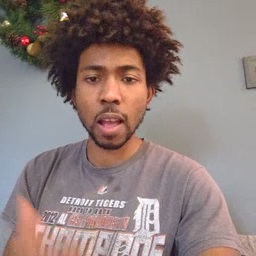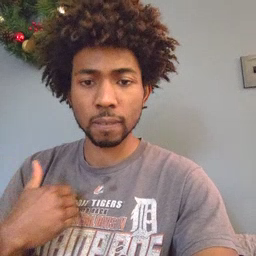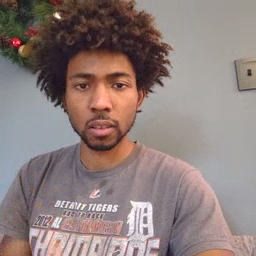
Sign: haveto